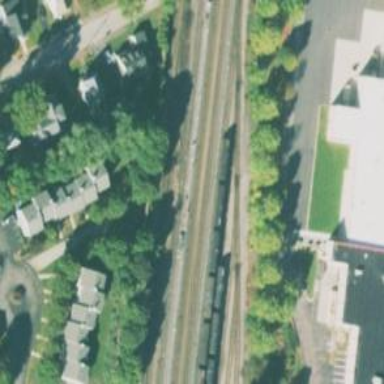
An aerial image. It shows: Electrified rail service spur.